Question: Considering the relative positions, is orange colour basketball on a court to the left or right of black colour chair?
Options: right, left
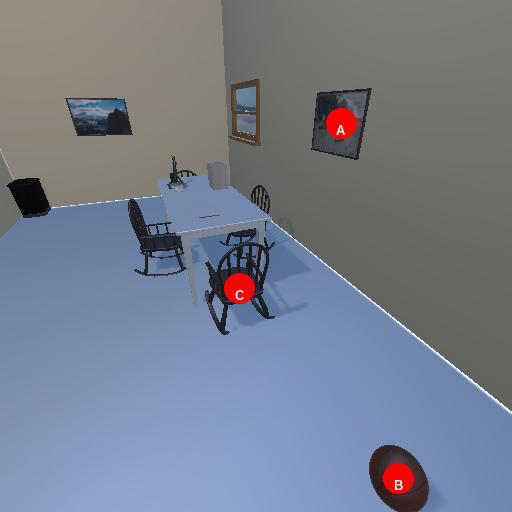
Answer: right